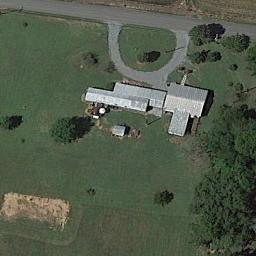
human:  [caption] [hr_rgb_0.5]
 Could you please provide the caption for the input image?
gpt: In sparse residential areas there are several houses of different sizes and several green trees surrounded by grass .

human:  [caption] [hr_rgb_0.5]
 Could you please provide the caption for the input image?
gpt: The sparse residential is on the grass next to some trees and a road .

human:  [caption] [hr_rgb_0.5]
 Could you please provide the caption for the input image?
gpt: The sparse residential is surrounded by grass .

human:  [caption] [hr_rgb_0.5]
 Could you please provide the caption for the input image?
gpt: There is a house with a black roof on the lawn .

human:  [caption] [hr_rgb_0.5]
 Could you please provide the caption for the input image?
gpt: A sparse residential area with a white building on the green meadow .